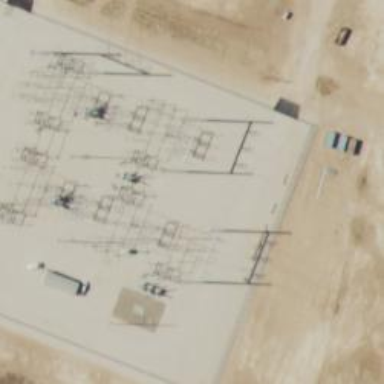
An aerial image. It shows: Switch used for power control.